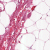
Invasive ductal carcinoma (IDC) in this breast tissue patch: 0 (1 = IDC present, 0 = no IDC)